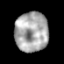
Tissue: prostate
Cell type: T cells
Senescence score: 0.3535
Nuclear area (px): 1304
Mean DAPI intensity: 167.717